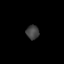
Tissue: lung
Cell type: Others
Senescence score: 0.2118
Nuclear area (px): 177
Mean DAPI intensity: 65.977